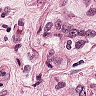
Metastatic tissue present: yes